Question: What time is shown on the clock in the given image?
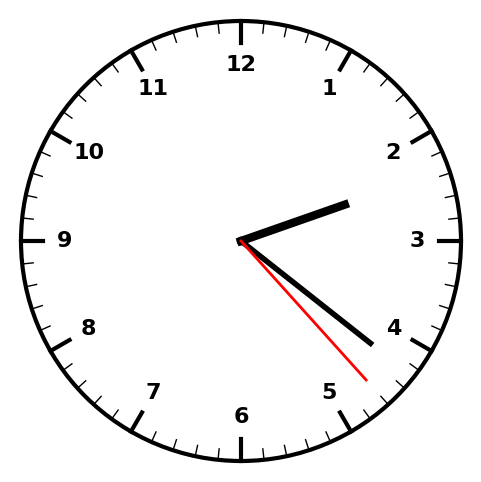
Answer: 02:21:23